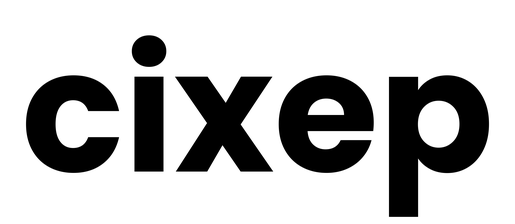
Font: Poppins-Bold